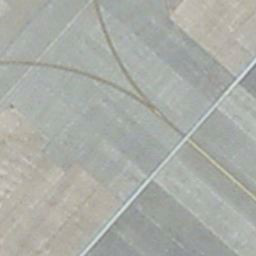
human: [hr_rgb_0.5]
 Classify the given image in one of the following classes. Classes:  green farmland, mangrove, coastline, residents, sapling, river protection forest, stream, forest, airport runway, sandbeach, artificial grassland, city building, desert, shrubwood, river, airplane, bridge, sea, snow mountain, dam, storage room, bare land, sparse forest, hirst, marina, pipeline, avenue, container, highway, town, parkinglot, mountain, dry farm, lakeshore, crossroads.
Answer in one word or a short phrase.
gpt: airport runway